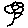
Label: flower